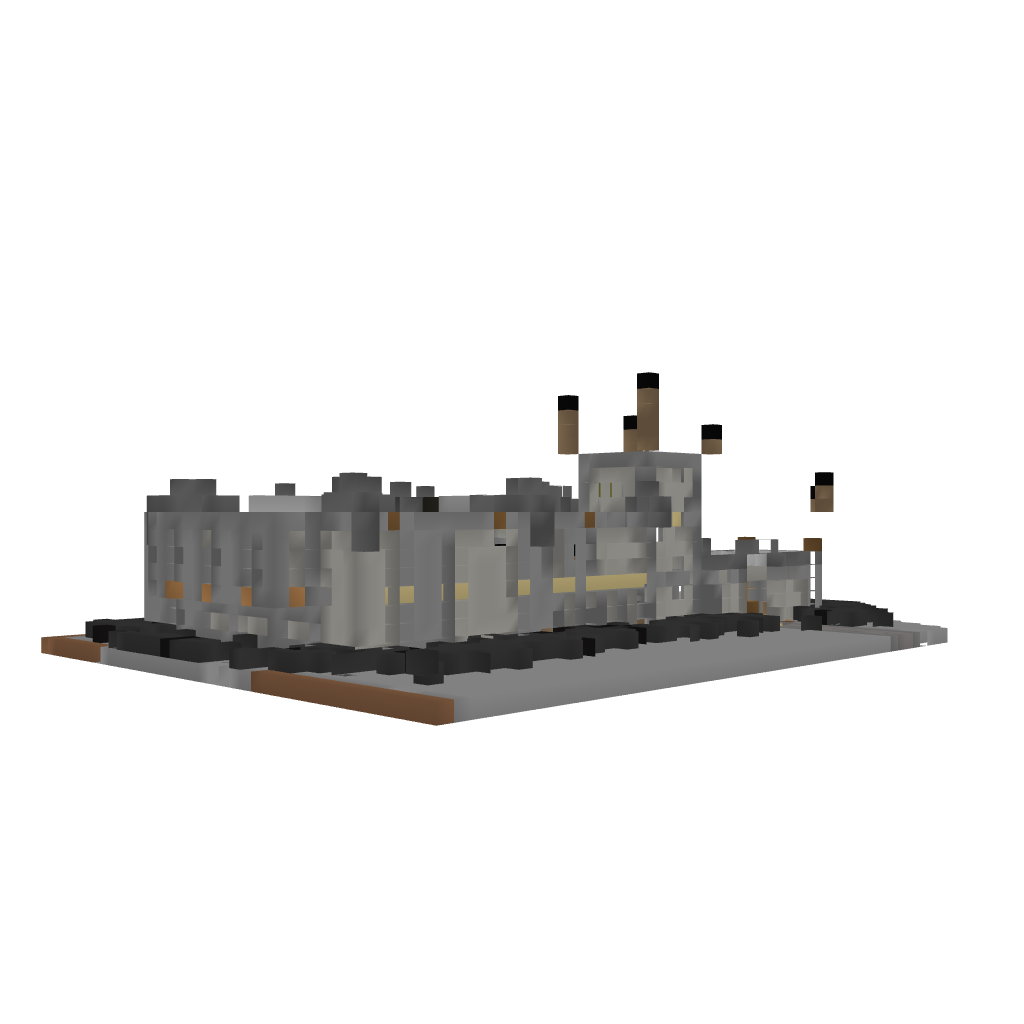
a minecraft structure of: Modern House #3